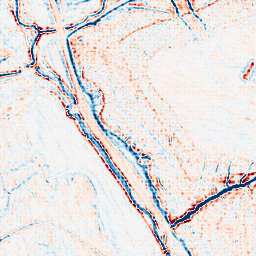
Category: edge_preserving
Decomposition family: bilateral
Decomposition parameters: d: 9
sigma_color: 25
sigma_space: 50
Upsampling method: sinc_hamming
Upsampling parameters: scale: 4
kernel_size: 4
Upsampling scale: 4